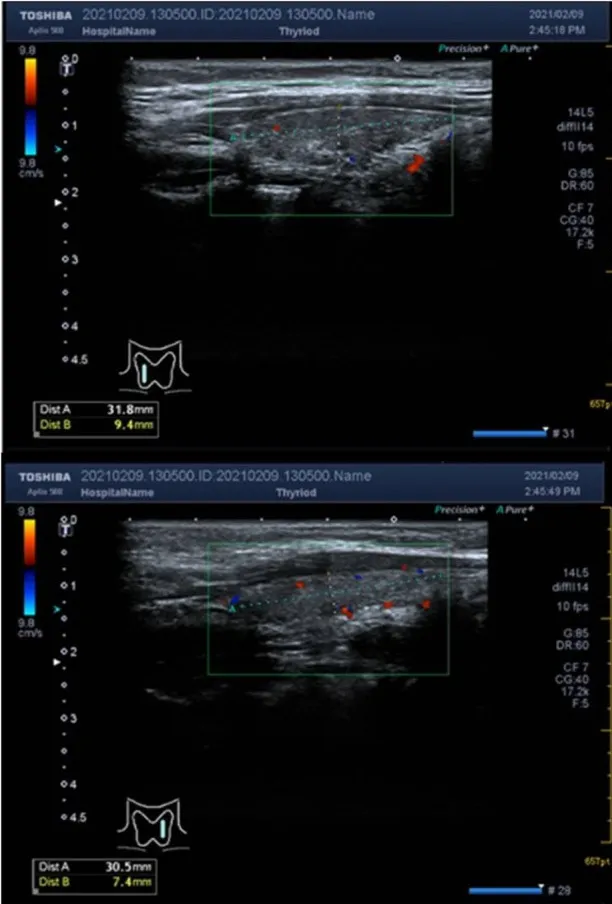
The dashed line above the thyroid ultrasound shows the size of the anterior-posterior and superior-inferior diameters. The anterior-posterior diameter of the right lobe of the thyroid gland was 0.9 cm, the left and right diameters were 1.1 cm, the upper and lower diameters were 3.2 cm, and the anterior-posterior diameter of the left lobe was 0.7 cm, the left and right diameters were 1.0 cm, the upper and lower diameters were 3.1 cm, and the thickness of the isthmus was about 0.14 cm. The parenchymal echogenicity was hypoechoic and inhomogeneous, no exact occupancy was seen, and no significant abnormal blood flow signal was detected.
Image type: radiology (ultrasound)